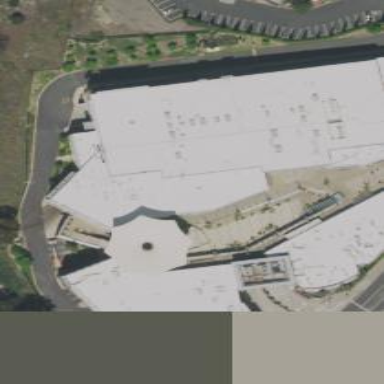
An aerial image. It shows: Retail building.